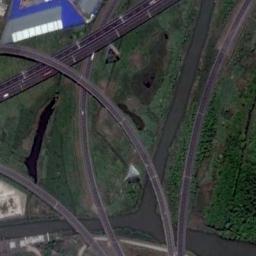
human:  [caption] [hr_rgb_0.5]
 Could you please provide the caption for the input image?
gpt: There are many roads of different lengths under the overpass .

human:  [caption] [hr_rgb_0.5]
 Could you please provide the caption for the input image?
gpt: There are four large trucks on the overpass .

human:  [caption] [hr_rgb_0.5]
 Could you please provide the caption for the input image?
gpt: The directional overpass is on the green space and a lake is next to the overpass .

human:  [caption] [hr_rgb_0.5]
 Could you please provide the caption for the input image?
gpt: The overpass is next to some trees .

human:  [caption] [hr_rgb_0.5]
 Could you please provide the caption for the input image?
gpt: There are green meadows around the overpass .